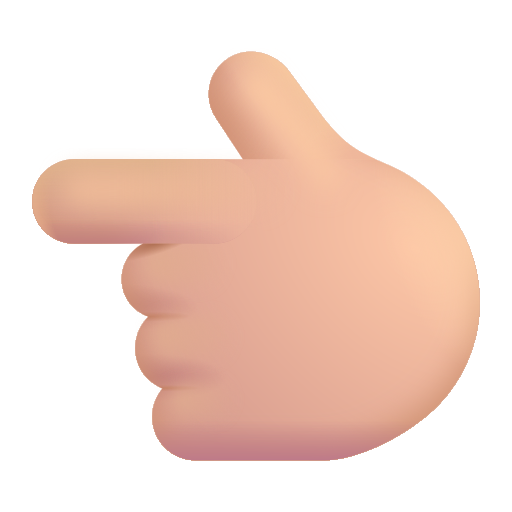
backhand index pointing left color  light